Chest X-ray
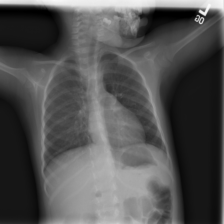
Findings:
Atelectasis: negative
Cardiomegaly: negative
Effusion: negative
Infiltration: positive
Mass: negative
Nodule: negative
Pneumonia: negative
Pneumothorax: negative
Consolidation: negative
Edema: negative
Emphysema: negative
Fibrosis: negative
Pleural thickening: negative
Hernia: negative